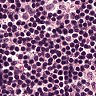
Metastatic tissue present: no